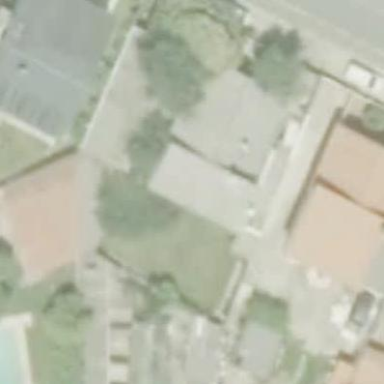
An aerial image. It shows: Simple and straightforward house.